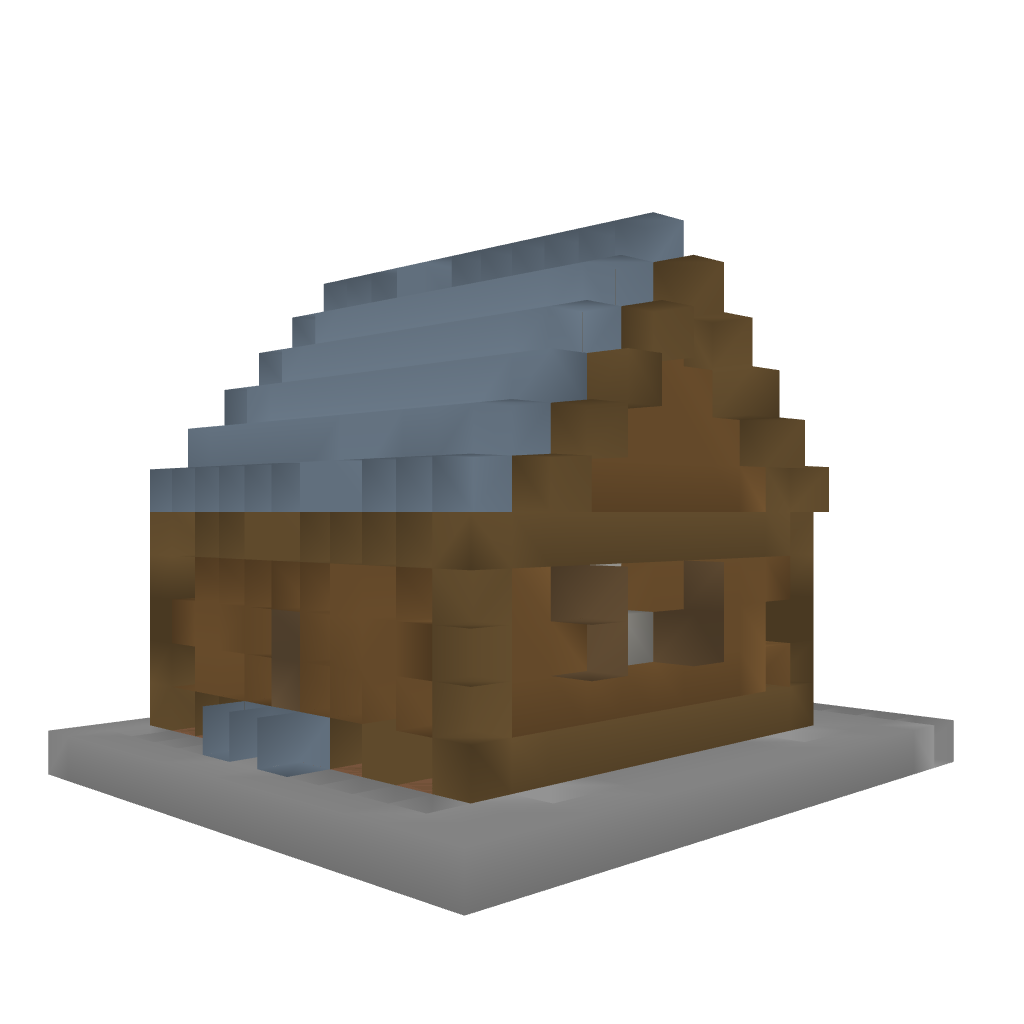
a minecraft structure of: Small Cabin House